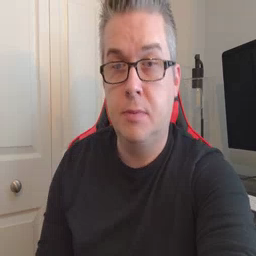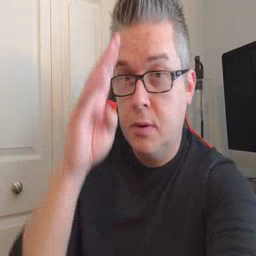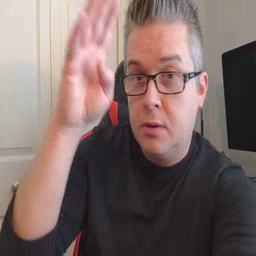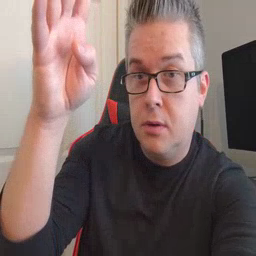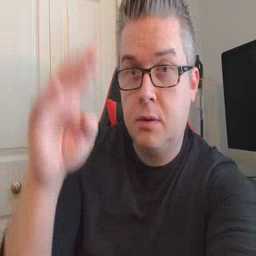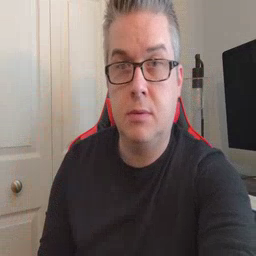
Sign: pretend